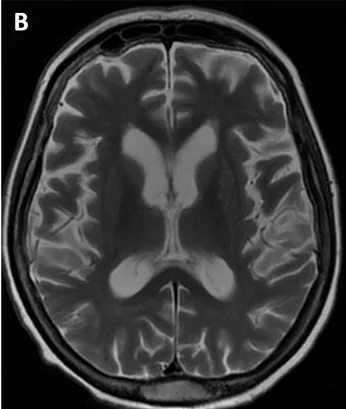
MR examination, axial T2-weighted images. The follow-up image (B) revealed an increased rate of brain atrophy after 2 years.
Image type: radiology (mri)